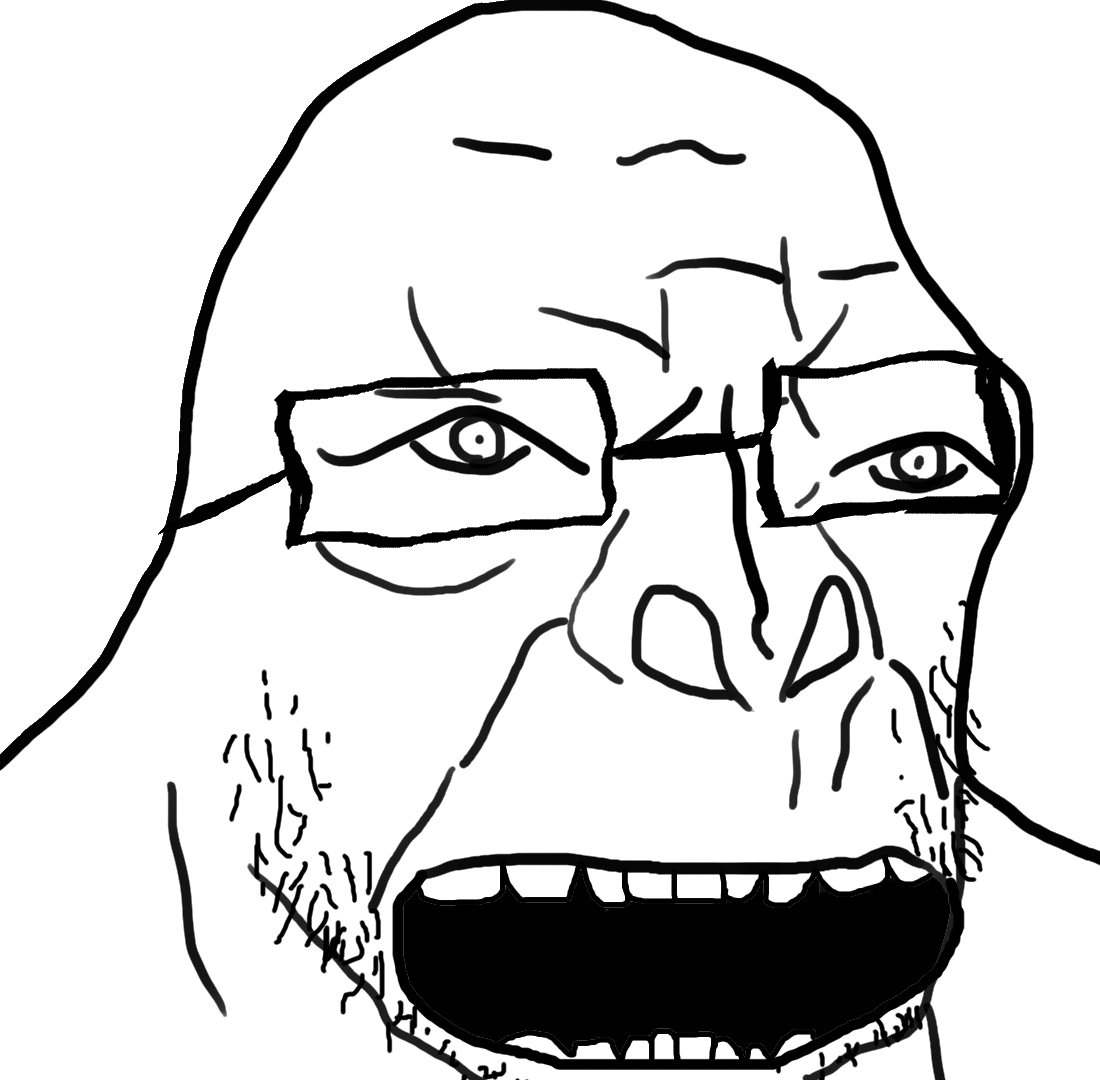
Label: 5_Craig